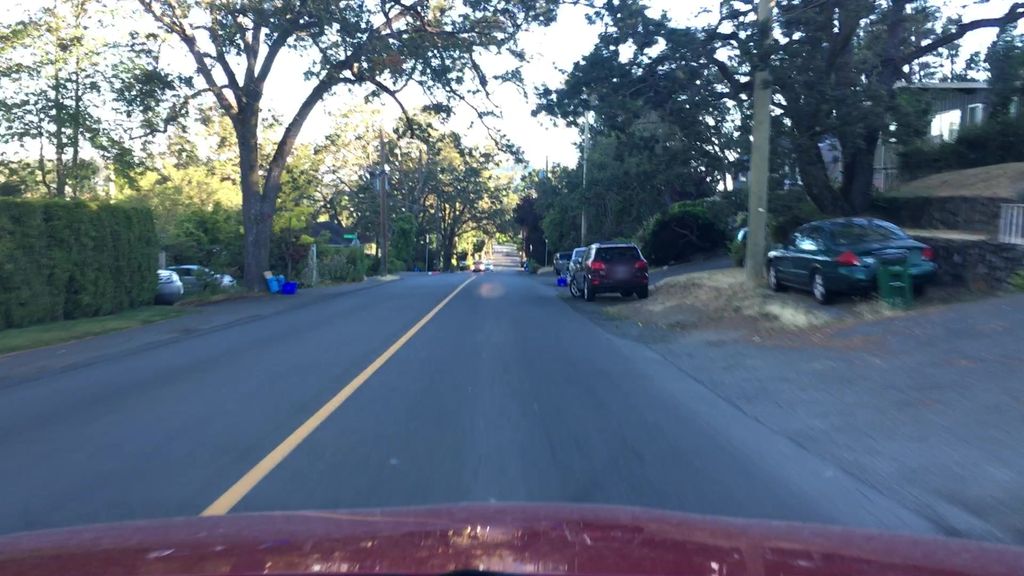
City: victoria